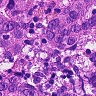
Metastatic tissue present: yes